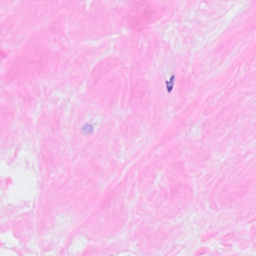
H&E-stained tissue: Breast